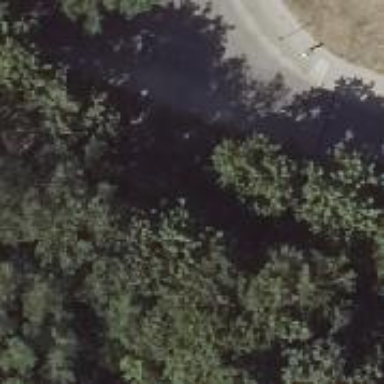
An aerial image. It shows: Footway.